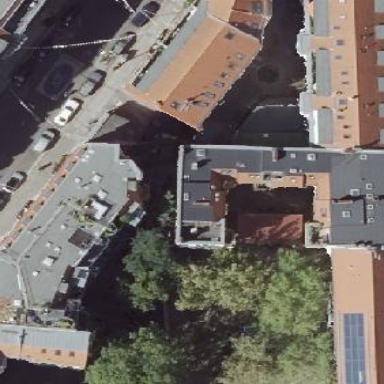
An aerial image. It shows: Residential building with distinctive double saltbox roof shape.